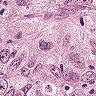
Metastatic tissue present: yes